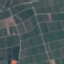
Land use / land cover: PermanentCrop